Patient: sex F, age 59
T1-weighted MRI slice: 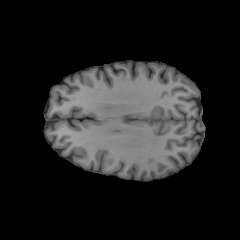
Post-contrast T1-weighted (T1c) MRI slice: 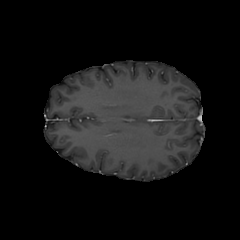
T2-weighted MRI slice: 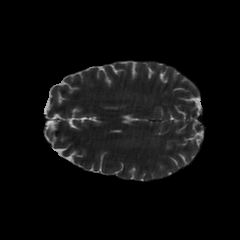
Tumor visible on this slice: no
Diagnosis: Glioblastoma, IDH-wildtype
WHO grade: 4